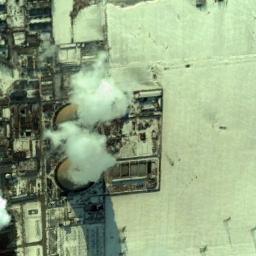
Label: thermal_power_station